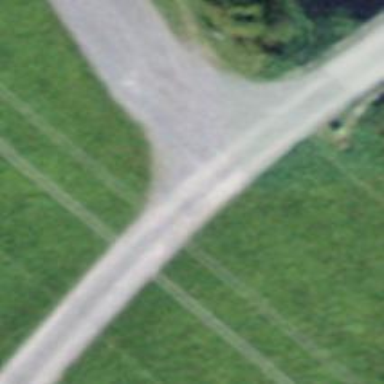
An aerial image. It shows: Fine gravel service road.